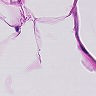
Metastatic tissue present: no